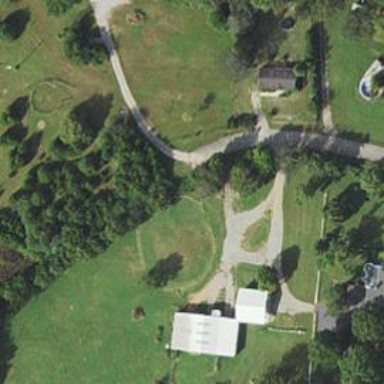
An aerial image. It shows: Driveway.